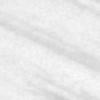
Label: change